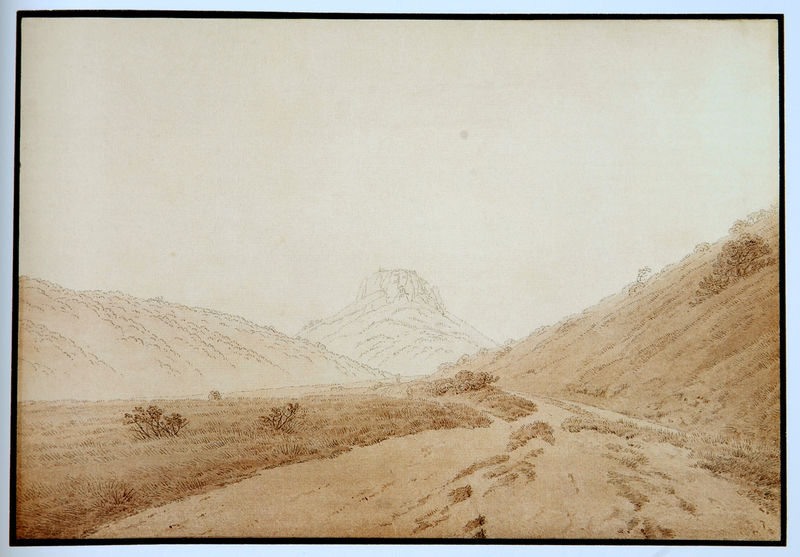
Titel: Blick auf den Lilienstein
Künstler: Caspar David Friedrich
Standort: Schweinfurt
Institution: Museum Georg Schäfer
Schlagwörter: baum, berg, felsen, gemälde, gestein, himmel, weiß, aquarell, landschaft, sand, ausschnitt, braun, grau, hell, skizze, strasse, zeichnung, gras, rasen, weg, wiese, beige, malerei, stein, steine, einsamkeit, erde, gräser, horizont, hügel, strauch, weite, busch, büsche, einsam, sträucher, tal, abhang, schotter, spuren, berge, gebirge, gipfel, hang, wüste, öde, dunst, grafik, graphik, nebel, kahl, vegetation, schlucht, amerika, sepia, spur, böschung, friedrich, romantik, steppe, menschenleer, schneise, laviert, tusche, einöde, flussbett, radierung, bewachsen, fluchtpunkt, karg, reise, plateau, wegrand, kraut, rötel, wanderung, canyon, wegesrand, dillis, reiseskizze, zeichnug, flußtal, ausgetrocknet, piste, trostlosigkeit, elbsandsteingebirge, kahö, felz, kraur